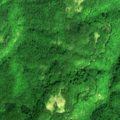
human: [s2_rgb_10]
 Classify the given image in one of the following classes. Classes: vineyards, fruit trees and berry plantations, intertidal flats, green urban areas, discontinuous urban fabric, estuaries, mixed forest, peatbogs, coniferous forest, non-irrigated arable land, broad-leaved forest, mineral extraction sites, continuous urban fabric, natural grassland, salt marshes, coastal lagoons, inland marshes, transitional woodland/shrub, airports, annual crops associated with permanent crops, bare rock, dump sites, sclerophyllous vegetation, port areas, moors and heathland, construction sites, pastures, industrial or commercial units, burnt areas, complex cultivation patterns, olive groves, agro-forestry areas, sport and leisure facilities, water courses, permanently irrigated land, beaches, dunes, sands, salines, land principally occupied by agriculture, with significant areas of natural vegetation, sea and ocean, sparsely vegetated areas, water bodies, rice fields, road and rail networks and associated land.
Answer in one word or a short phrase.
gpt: broad-leaved forest, transitional woodland/shrub